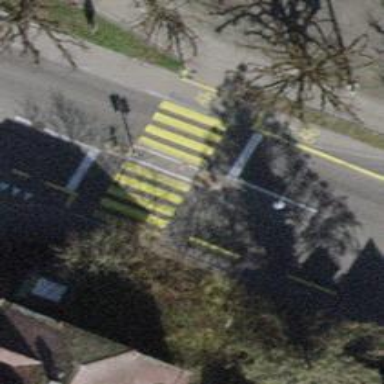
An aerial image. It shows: Marked asphalt footway with marked crossing. The crossing includes island.